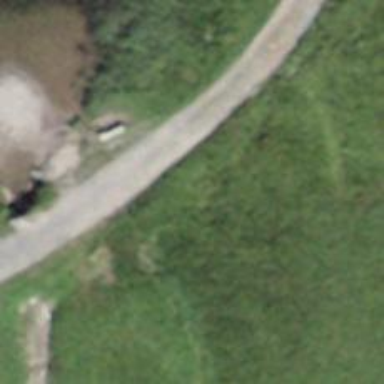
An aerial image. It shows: Bench.